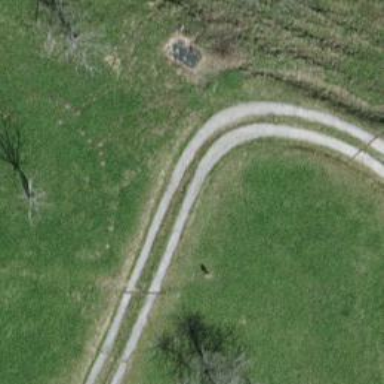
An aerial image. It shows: Gravel track with grade2 quality.